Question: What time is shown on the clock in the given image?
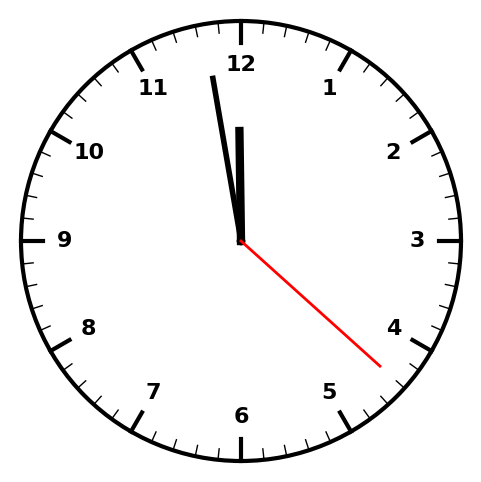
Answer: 11:58:22